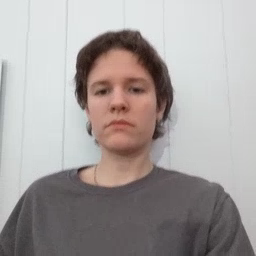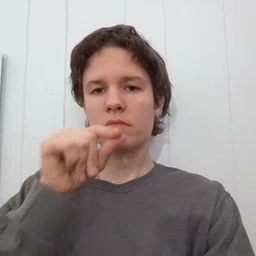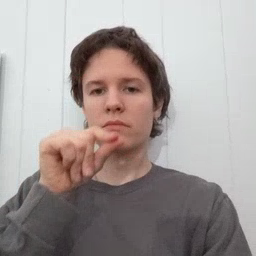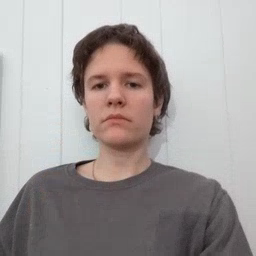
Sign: bird